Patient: sex M, age 50
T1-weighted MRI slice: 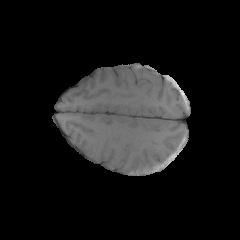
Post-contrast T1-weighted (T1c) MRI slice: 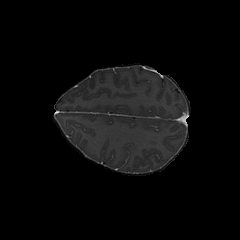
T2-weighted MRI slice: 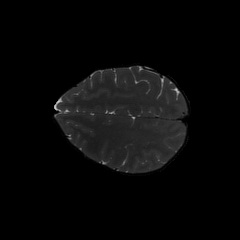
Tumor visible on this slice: no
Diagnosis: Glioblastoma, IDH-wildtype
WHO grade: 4